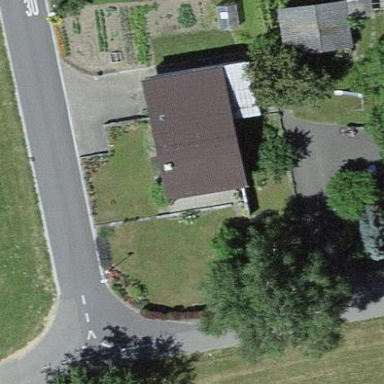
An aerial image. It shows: Detached building.